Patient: sex M, age 83
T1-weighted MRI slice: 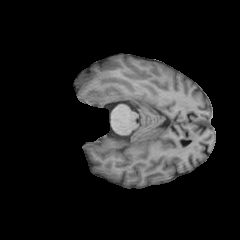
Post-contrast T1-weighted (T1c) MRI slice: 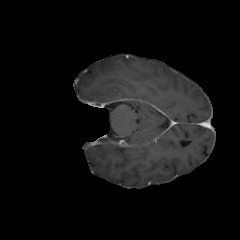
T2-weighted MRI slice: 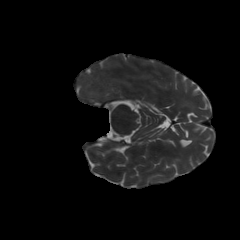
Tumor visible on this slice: no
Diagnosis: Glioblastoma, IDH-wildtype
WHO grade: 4